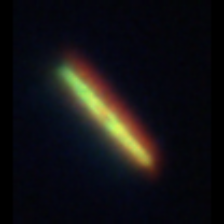
Taxon: Pennate
Group: Diatoms